Question: I am currently trying to calculate a monthly payment plan in C# given a loan amount, a rate, and a duration in years.
My professor provided a executable version of the assignment, but with no code.
Along with that he has given us the formula to calculate monthly payments:

To get the APR, the user entered the Percentage in a text box and I divided the number by 100 to get it in a decimal.
To get the Duration, the user entered the Years in a text box and I the multiplied the number by 12 to get it in months.
My C# code looks like this:
'''
payment = (loanAmount*aprPercent) / (1-Math.Pow((1+aprPercent), -durationMonths));
'''
I have triple checked to see that that code follows the formula my professor provided.
Yet when I use the exact same input in my professors executable as I do in my application the numbers are way off.
For Example:
I enter 12% APR, 12 Years Duration, and 12 Dollar LoanAmount on both mine and my professors application. His comes to a $0.16 monthly payment and mine comes to a $1.44 monthly payment.
Remember that I did devide 12%/100 to get a .12 for aprPercent. And multiplied 12*12 to get durationMonths. So I do not see why our outputs are way different.
that this is not the extent of my assignment, this is just a part of the assignment that I need to figure out before I can finish the rest of the assignment. It is due friday of next week, so I did not procrastinate. I am not trying to use the people of StackOverflow to solve my homework for me, I am using them as a resource to help me solve my issue and will state this thread in the comments of my application.
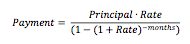
Answer: You should be using the percentage figure for the rate, not the yearly one. This is fairly evident since, at $1.44 a month, you'd pay off your loan in about nine months rather than twelve years :-)
12% p.a. gives you a yearly 'aprPercent' of '0.12' but the monthly equivalent is '0.12 / 12 = 0.01':
'''
12 x 0.01
------------
-144
1 - 1.01
0.12
= ---------------
1 - 0.238628425
0.12
= -----------
0.761371575
= 0.157610297
'''
Or sixteen cents, as your educator has told you.